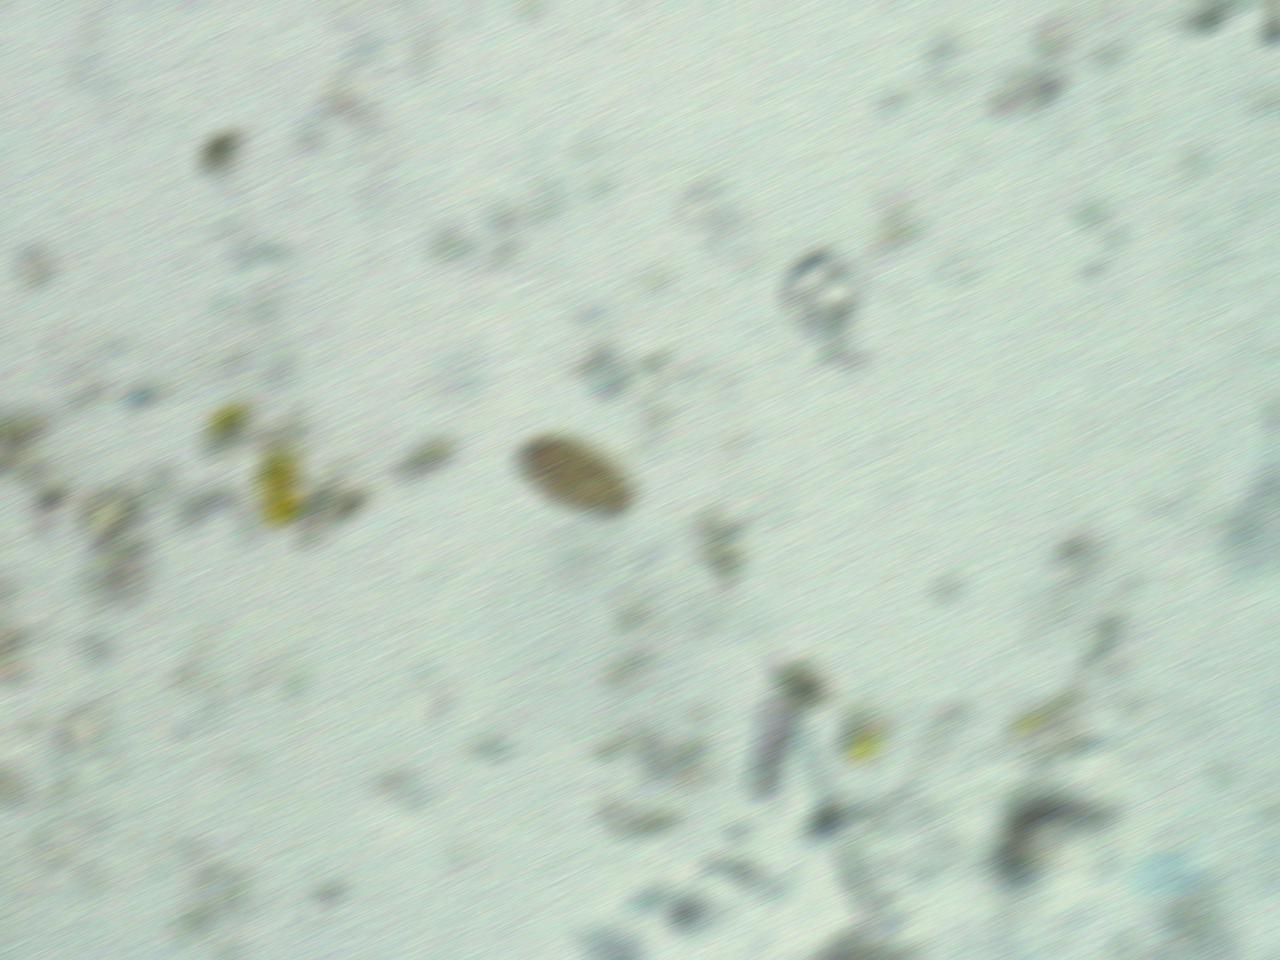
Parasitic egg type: Opisthorchis viverrine